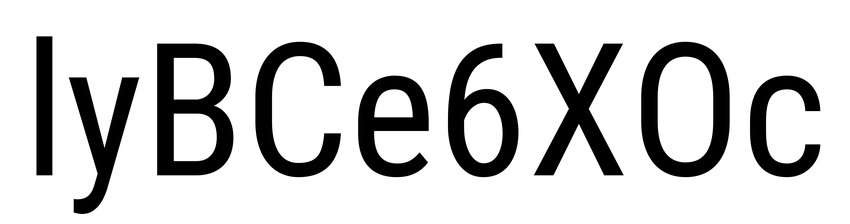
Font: Roboto_Condensed_Regular